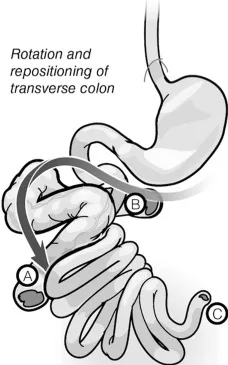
The improvised technique: A) After the en-bloc resection, the distal end of the transverse colon rotated from left to right and repositioned to reach the low rectum along the right side.
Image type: radiology (x_ray)